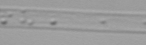
Label: Dactyliosolen_blavyanus